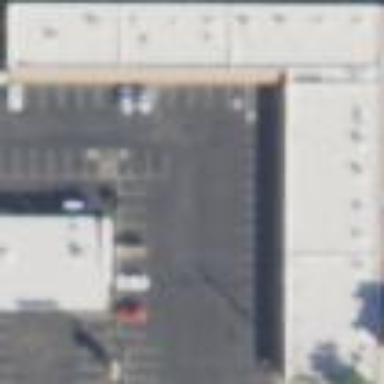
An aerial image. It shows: Part of building.